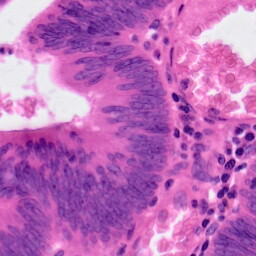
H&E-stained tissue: Colon